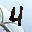
Label: 4